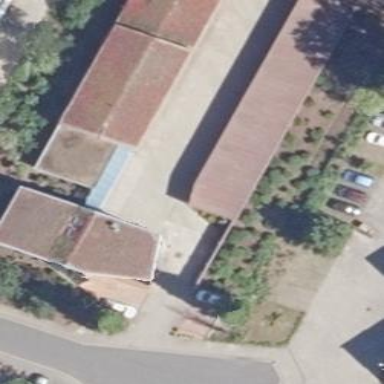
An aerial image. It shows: Commercial building.